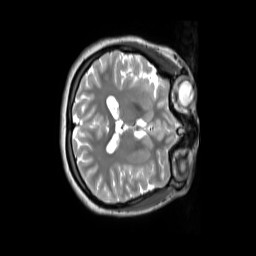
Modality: T2w
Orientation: axial
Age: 26
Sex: female
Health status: ill
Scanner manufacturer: siemens
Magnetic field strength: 3 T
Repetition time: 2.8 s
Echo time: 0.326 s